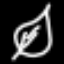
Label: leaf